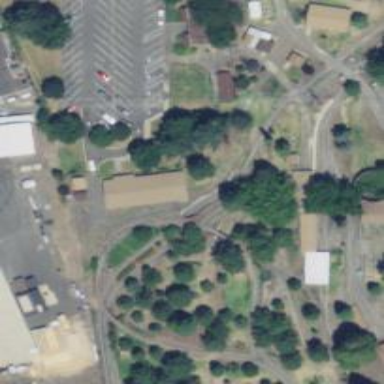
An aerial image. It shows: Miniature railway.